Question: I'm implemented list of music albums with adapter and gridView. When it's item i mean play button is clicked i animated 'animation Img' to bottom of screen. The problem is that 'animation img' is moving back side of gridview items not top of views.I wanna implement this animation like kugou music player <URL>.

Here is my code:
Gridview list.xml
'''
<?xml version="1.0" encoding="utf-8"?>
<LinearLayout xmlns:android="http://schemas.android.com/apk/res/android"
android:layout_width="match_parent"
android:layout_height="match_parent"
android:orientation="vertical">
<ImageView
android:id="@+id/animImg"
android:layout_width="20dp"
android:layout_height="20dp"
android:src="@drawable/anim"
android:scaleType="fitCenter"
android:adjustViewBounds="true"/>
<GridView
android:id="@+id/gridView"
android:numColumns="2"
android:gravity="center"
android:horizontalSpacing="7dp"
android:verticalSpacing="7dp"
android:stretchMode="columnWidth"
android:layout_width="match_parent"
android:layout_height="match_parent" >
</GridView>
'''
Gridview items view.xml
'''
<?xml version="1.0" encoding="utf-8"?>
<LinearLayout xmlns:android="http://schemas.android.com/apk/res/android"
android:layout_width="match_parent"
android:layout_height="match_parent"
android:orientation="vertical"
android:background="@android:color/white"
android:weightSum="11">
<FrameLayout
android:layout_width="match_parent"
android:layout_height="0dp"
android:layout_weight="10">
<ImageView
android:id="@+id/albumImg"
android:layout_width="match_parent"
android:layout_height="120dp"
android:src="@drawable/album"
android:scaleType="fitXY"
android:adjustViewBounds="true"/>
<ImageView
android:id="@+id/albumPlayBtn"
android:layout_width="48dp"
android:layout_height="48dp"
android:layout_gravity="top|right"
android:src="@drawable/play_button"
android:scaleType="fitCenter"
android:adjustViewBounds="true"/>
</FrameLayout>
<TextView
android:id="@+id/albumName"
android:layout_width="wrap_content"
android:layout_height="0dp"
android:layout_weight="0.5"
android:gravity="center"
android:textSize="24sp"
android:textColor="@android:color/black"
android:layout_gravity="center"
android:text="Album name"/>
<TextView
android:id="@+id/artistName"
android:layout_width="wrap_content"
android:layout_height="0dp"
android:layout_weight="0.5"
android:gravity="center"
android:textSize="16sp"
android:textColor="@android:color/darker_gray"
android:layout_gravity="center"
android:text="Artist name"/>
'''
and my doAnimation method:
'''
public void doAnimation(int[] originalPos) {
LinearLayout.LayoutParams lp = new LinearLayout.LayoutParams(animImg.getWidth(), animImg.getHeight());
animImg.setLayoutParams(lp);
Display display = getWindowManager().getDefaultDisplay();
Point size = new Point();
display.getSize(size);
int width = size.x;
int height = size.y;
TranslateAnimation anim = new TranslateAnimation(originalPos[0], originalPos[0],
originalPos[1], height);
anim.setDuration(3000);
animImg.startAnimation(anim);
anim.setAnimationListener(new Animation.AnimationListener() {
@Override
public void onAnimationStart(Animation animation) {
}
@Override
public void onAnimationEnd(Animation animation) {
}
@Override
public void onAnimationRepeat(Animation animation) {
}
});
}
'''
Thanks in advance!
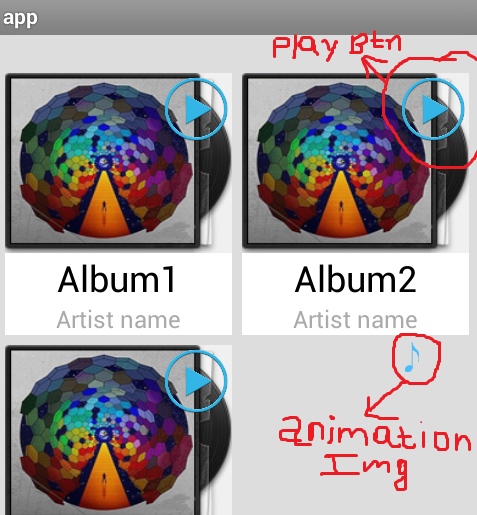
Answer: I've solved this issue on my own in terms of adding 'animImg.bringToFront();' after 'animImg.startAnimation(anim);' method.